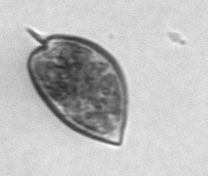
Label: Prorocentrum_micans